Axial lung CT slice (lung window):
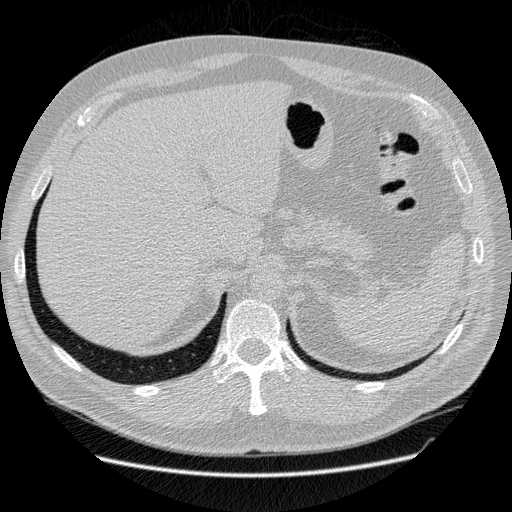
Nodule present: no